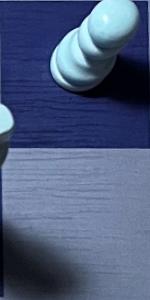
Label: Empty